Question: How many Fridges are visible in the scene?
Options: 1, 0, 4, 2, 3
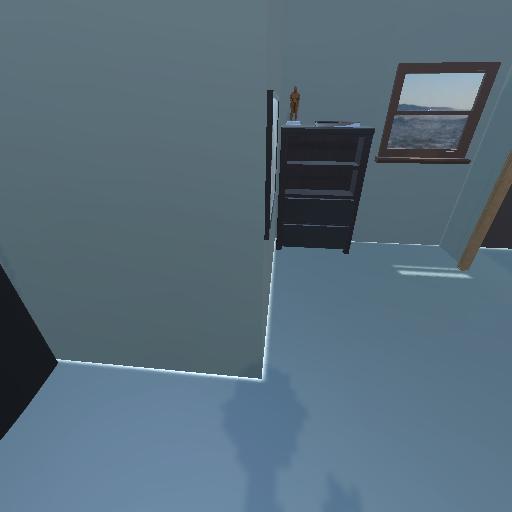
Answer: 1